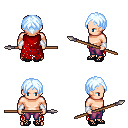
a pixel art fantasy rpg character, male body template, human, light skin, red tattered cape, magenta pants, white cyan parted hairstyle, white cloth bracers, ghillies, spear, four views (front, back, left, right), 2x2 character sprite sheet, small pixel art, hard edges, no anti-aliasing